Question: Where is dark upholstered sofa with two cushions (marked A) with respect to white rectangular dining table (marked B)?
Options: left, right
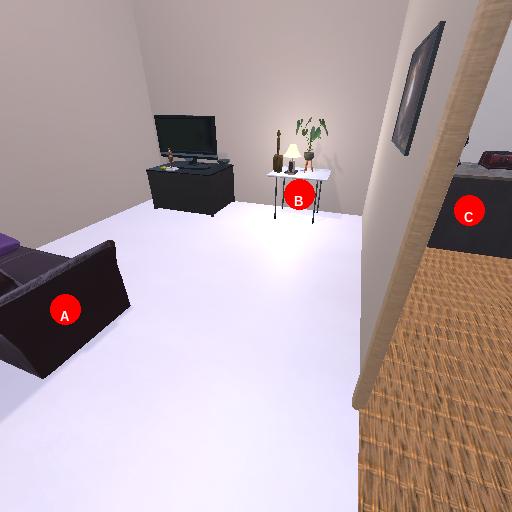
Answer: left